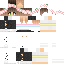
A female human skin with pale skin, wearing brown long hair dressed in a blue tshirt and black pants, featuring a closed mouth.